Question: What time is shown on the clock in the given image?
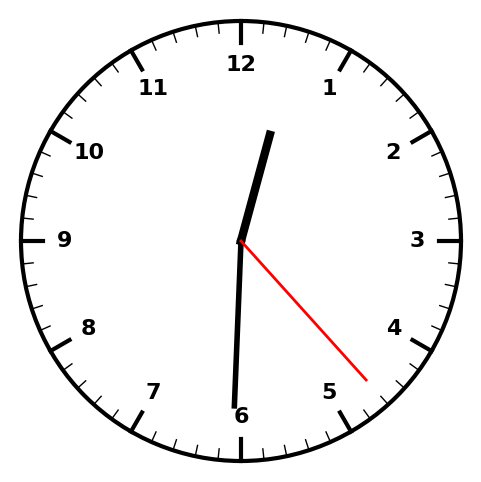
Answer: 12:30:23